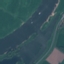
Land use / land cover class: River